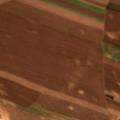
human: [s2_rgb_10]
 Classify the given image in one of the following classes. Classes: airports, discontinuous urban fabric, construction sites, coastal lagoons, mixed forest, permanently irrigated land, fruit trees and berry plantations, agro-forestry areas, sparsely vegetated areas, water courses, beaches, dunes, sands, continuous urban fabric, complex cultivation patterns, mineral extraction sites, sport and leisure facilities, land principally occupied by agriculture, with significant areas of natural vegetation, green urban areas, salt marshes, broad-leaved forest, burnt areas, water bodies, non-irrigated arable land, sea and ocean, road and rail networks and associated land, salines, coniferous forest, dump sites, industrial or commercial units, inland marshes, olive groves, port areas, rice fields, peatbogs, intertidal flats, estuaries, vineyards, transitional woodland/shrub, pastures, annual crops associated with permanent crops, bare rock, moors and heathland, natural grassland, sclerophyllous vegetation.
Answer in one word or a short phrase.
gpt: non-irrigated arable land